Question: I am using morris.js to create bar chart.But the size of bar is too wide.
Can you suggest how can i restrict the bar size?

Using the Java Script Code
'''
var bar = new Morris.Bar({
element: 'bar-chart',
resize: true,
data: [
{y: '2012', a: 100, b: 90}
],
barColors: ['#00a65a', '#f56954'],
xkey: 'y',
ykeys: ['a', 'b'],
labels: ['CPU', 'DISK'],
hideHover: 'auto'
});
'''
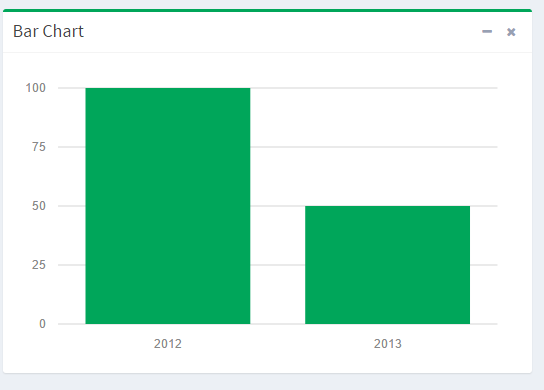
Answer: You can use barSizeRatio to control the width of the bars. So, when you have few bars e.g. less than 5, set barSizeRatio to 0.2. For more than 5 bars, let don't specify barSizeRatio, let the chart control figure it out.
jsfiddle <URL>
'''
Morris.Bar({
barSizeRatio:0.2,
element: 'chart',
data: [
{ date: '04-02-2014', value: 3 },
{ date: '04-03-2014', value: 10 },
],
xkey: 'date',
ykeys: ['value'],
labels: ['Orders']
});
'''
You can make it more dynamic by figuring out the width of the chart control and then decide the value of barSizeRatio to meet your maximum bar width criteria.